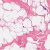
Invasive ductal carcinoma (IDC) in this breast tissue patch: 0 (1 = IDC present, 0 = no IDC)